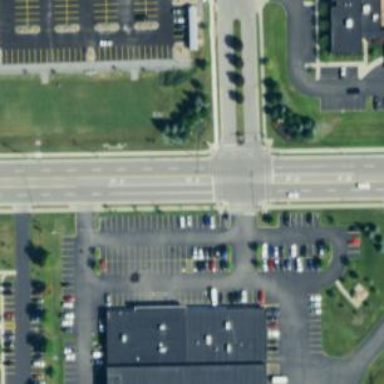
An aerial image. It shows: Uncontrolled road crossing with lines markings.